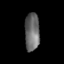
Tissue: lung
Cell type: T cells
Senescence score: 0.2263
Nuclear area (px): 544
Mean DAPI intensity: 106.301